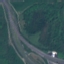
Land use / land cover class: Highway